Field crop: maize
Growth stage: 2
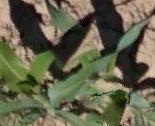
Species: maize